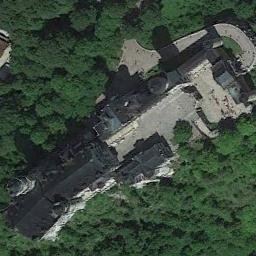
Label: palace